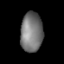
Tissue: lung
Cell type: Endothelial cells
Senescence score: 0.5513
Nuclear area (px): 860
Mean DAPI intensity: 117.39